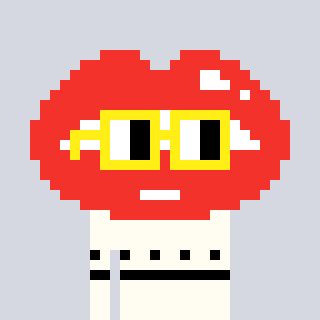
a pixel art character with square yellow glasses, a lips-shaped head and a grayscale-colored body on a cool background